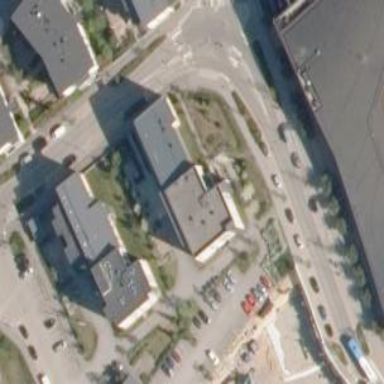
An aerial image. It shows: Residential building with apartments.